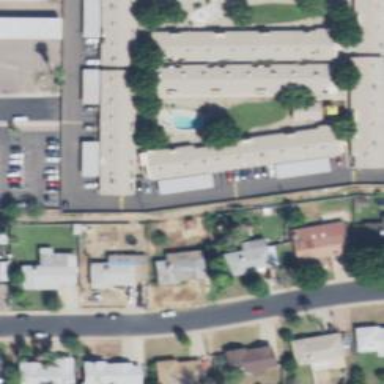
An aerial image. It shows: Alleyway designated as service road.